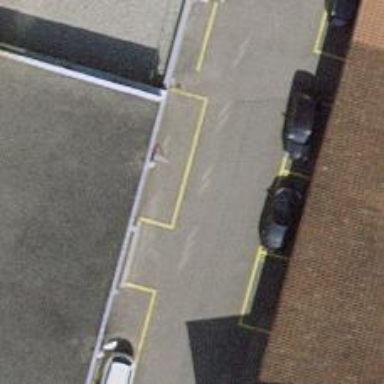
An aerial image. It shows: Alley classified as service road.